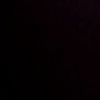
Label: space